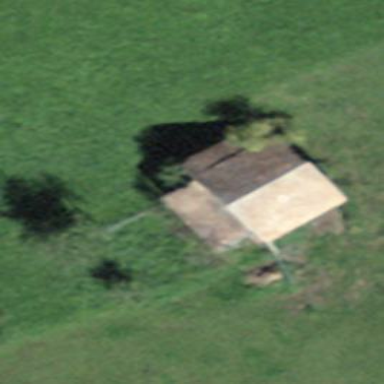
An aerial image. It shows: Rural barn.